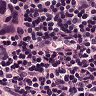
Metastatic tissue present: yes